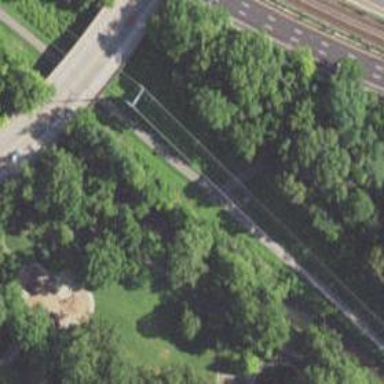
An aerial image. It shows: Asphalt cycleway alongside abandoned railway.